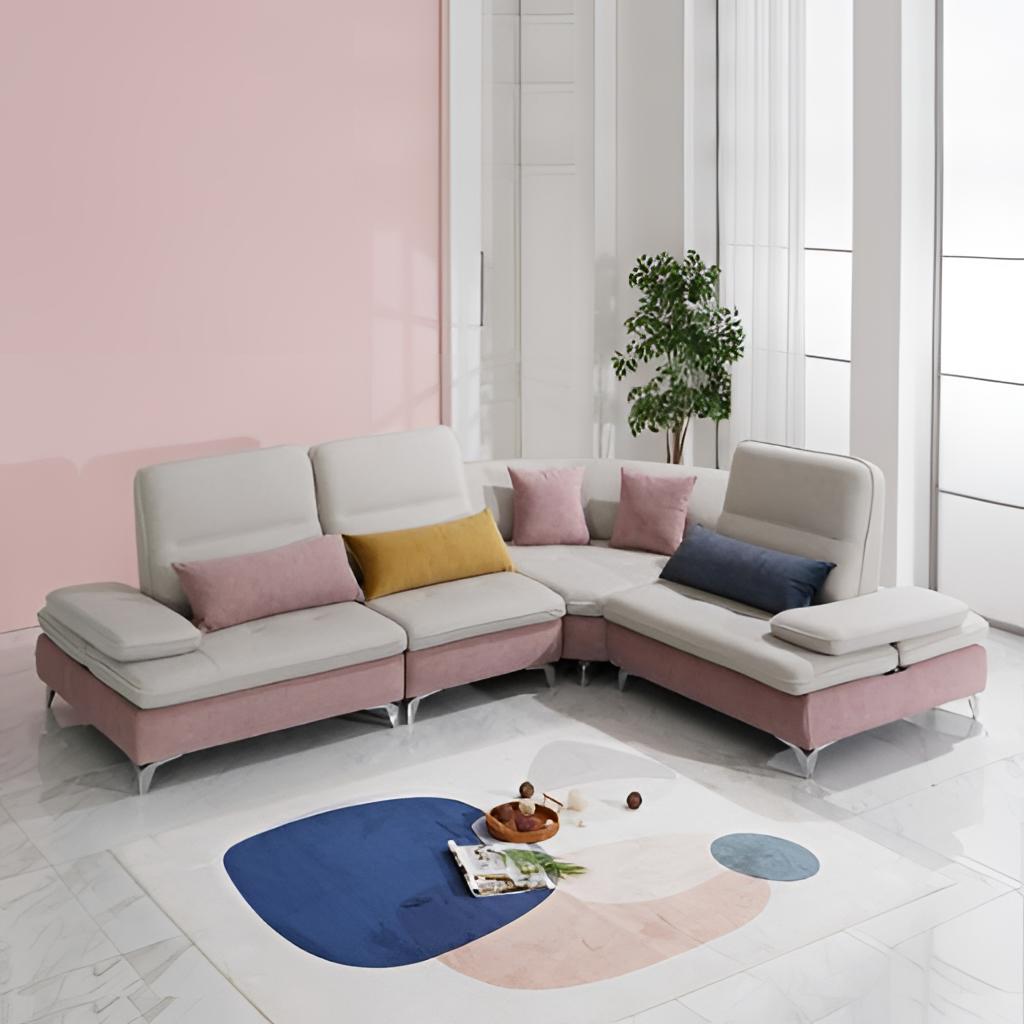
pink fabric sectional sofa, living room, pink paint wallpaper, with solid pattern, tile flooring, with large square pattern, contemporary